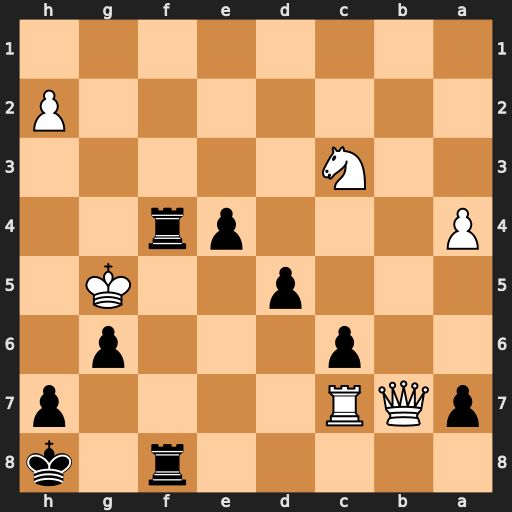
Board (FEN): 5r1k/pQR4p/2p3p1/3p2K1/P3pr2/2N5/7P/8
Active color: b
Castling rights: -
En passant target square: -
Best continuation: R8f5+ Kh6 Rh4#